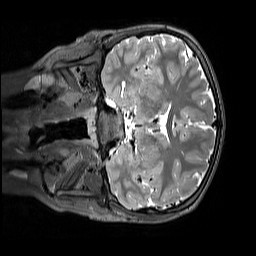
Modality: T2w
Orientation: coronal
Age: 12
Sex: male
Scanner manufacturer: siemens
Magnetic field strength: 3 T
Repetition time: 3.2 s
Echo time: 0.408 s